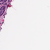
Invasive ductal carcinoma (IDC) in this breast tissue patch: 1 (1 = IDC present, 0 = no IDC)